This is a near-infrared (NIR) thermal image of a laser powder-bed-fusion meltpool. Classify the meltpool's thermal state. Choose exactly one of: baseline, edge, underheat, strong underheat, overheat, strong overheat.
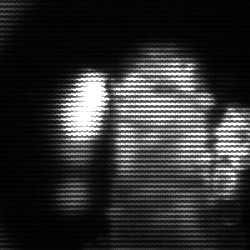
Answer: strong underheat